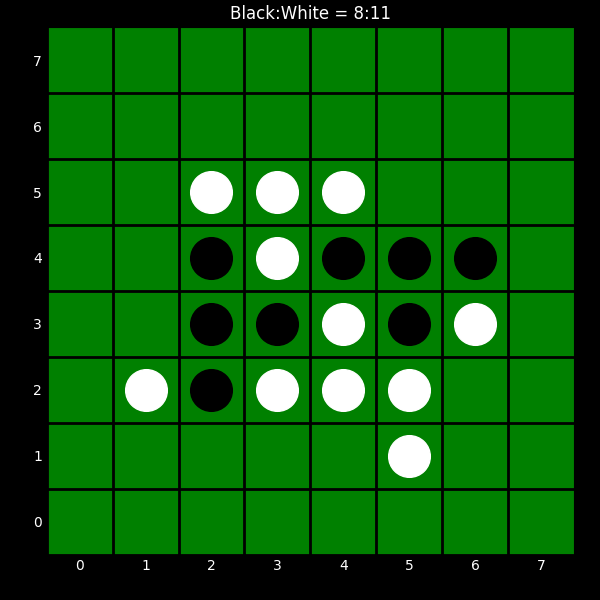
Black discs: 8
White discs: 11